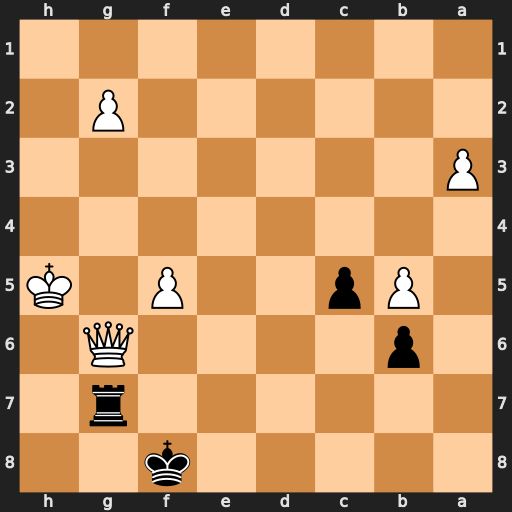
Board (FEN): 5k2/6r1/1p4Q1/1Pp2P1K/8/P7/6P1/8
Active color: b
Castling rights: -
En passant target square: -
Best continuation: Rxg6 Kxg6 c4 Kf6 c3 a4 c2